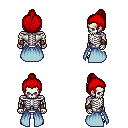
a pixel art fantasy rpg character, male body template, skeleton, overskirt, white pants, red short topknot hairstyle, cloth bracers, four views (front, back, left, right), 2x2 character sprite sheet, small pixel art, hard edges, no anti-aliasing